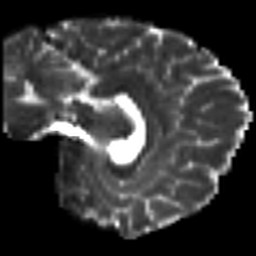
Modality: T2w
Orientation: sagittal
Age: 30
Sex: female
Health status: ill
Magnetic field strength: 3 T
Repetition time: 8.4 s
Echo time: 0.0926 s